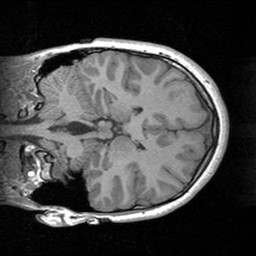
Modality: T1w
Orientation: coronal